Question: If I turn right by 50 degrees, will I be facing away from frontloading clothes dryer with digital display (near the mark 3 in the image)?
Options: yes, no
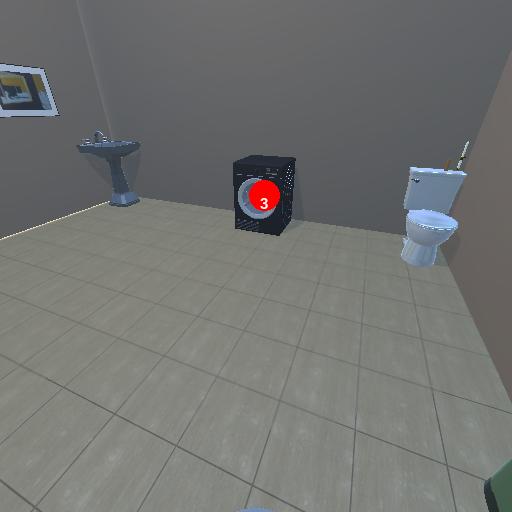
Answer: yes